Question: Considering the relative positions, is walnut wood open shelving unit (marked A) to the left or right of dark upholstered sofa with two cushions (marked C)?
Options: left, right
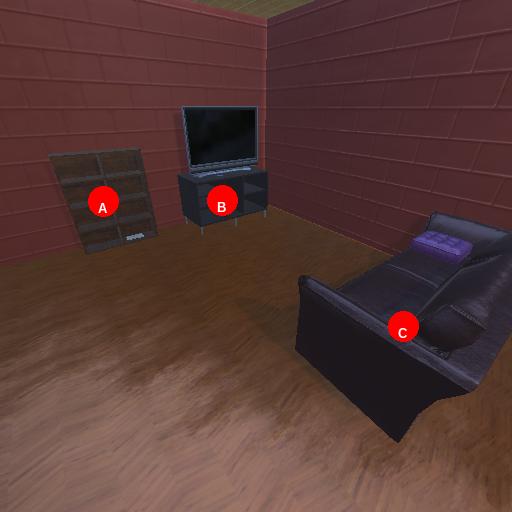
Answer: left